Question: In my select box I am trying to do this:
'''
Maincategory name
subcat
subcat
subcat
anothermain category
subcat
subcat
'''
This is the code I have at the moment:
'''
<select name="categories" class="form-control col-sm-12">
<?php foreach(ProductModel::categories() as $category): ?>
<option value="<?=System::escape($category->sub_category); ?>"><?=System::escape($category->sub_category); ?></option>
<?php endforeach; ?>
</select>
'''
I want to show the main cate name on all the sub cats like
'''
maincate:subcat
maincate:subcat
maincate:subcat
'''
This is my table:

How would I go about doing this? I cant do if there's 5 inside the foreach show cat name because I'll never have the same amount of subcats in each main cats
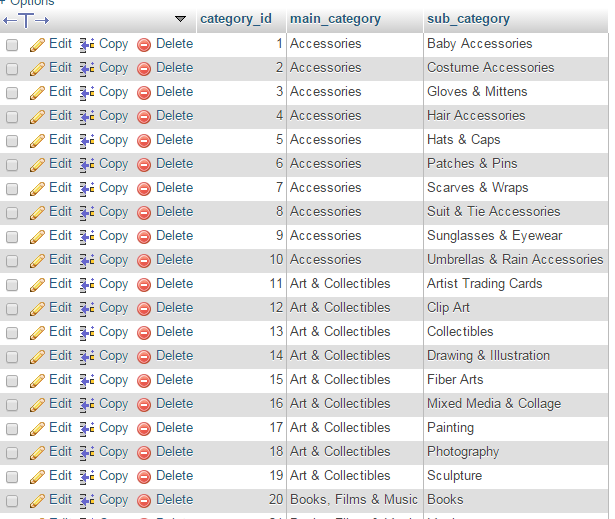
Answer: If I'm understanding correctly, before your for each loop, you could assign a variable to the current main category name (starting it as null), then check it every time you iterate to see if it matches the current entry's main category. If it doesn't, have it close the previous optgroup and open a new optgroup for the main category and then another for the current sub category. Then assign the variable to the current main category value and you should be good to go. You'd probably have it skip the close tag if the variable was undefined (i.e., the first time 'round).
Something like this:
So:
'''
<select name="categories" class="form-control col-sm-12">
<?php
$i = 0;
$mainCatName = '';
foreach(ProductModel::categories() as $category):
if($category->main_category != $mainCatName {
$mainCatName = $category->main_category;
if($i = 0) { ?>
<optgroup label="<?php echo $category->main_category ?>">
<?php } else {
</optgroup>
<optgroup label="<?php echo $category->main_category ?>">
<?php }
}
?>
<option value="<?=System::escape($category->sub_category); ?>"><?=System::escape($category->sub_category); ?></option>
<?php if($i = count(count(ProductModel::categories()) { ?>
</optgroup>
<?php }
$i++;?>
<?php endforeach; ?>
</select>
'''